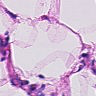
Metastatic tissue present: no